Interaction volume radius: 10 \u00c5
Interaction volume height: 20 \u00c5
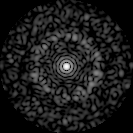
Disorder parameter: 0.8431